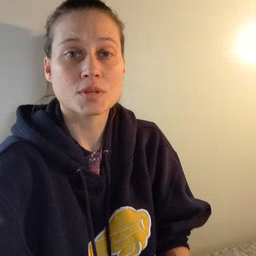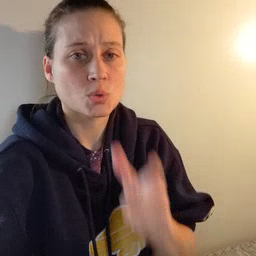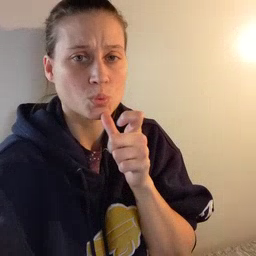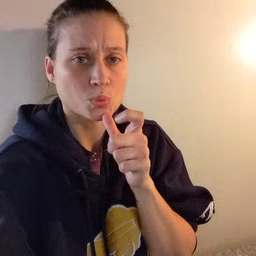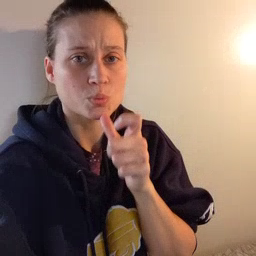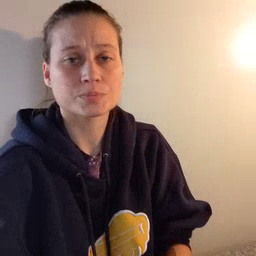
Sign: who